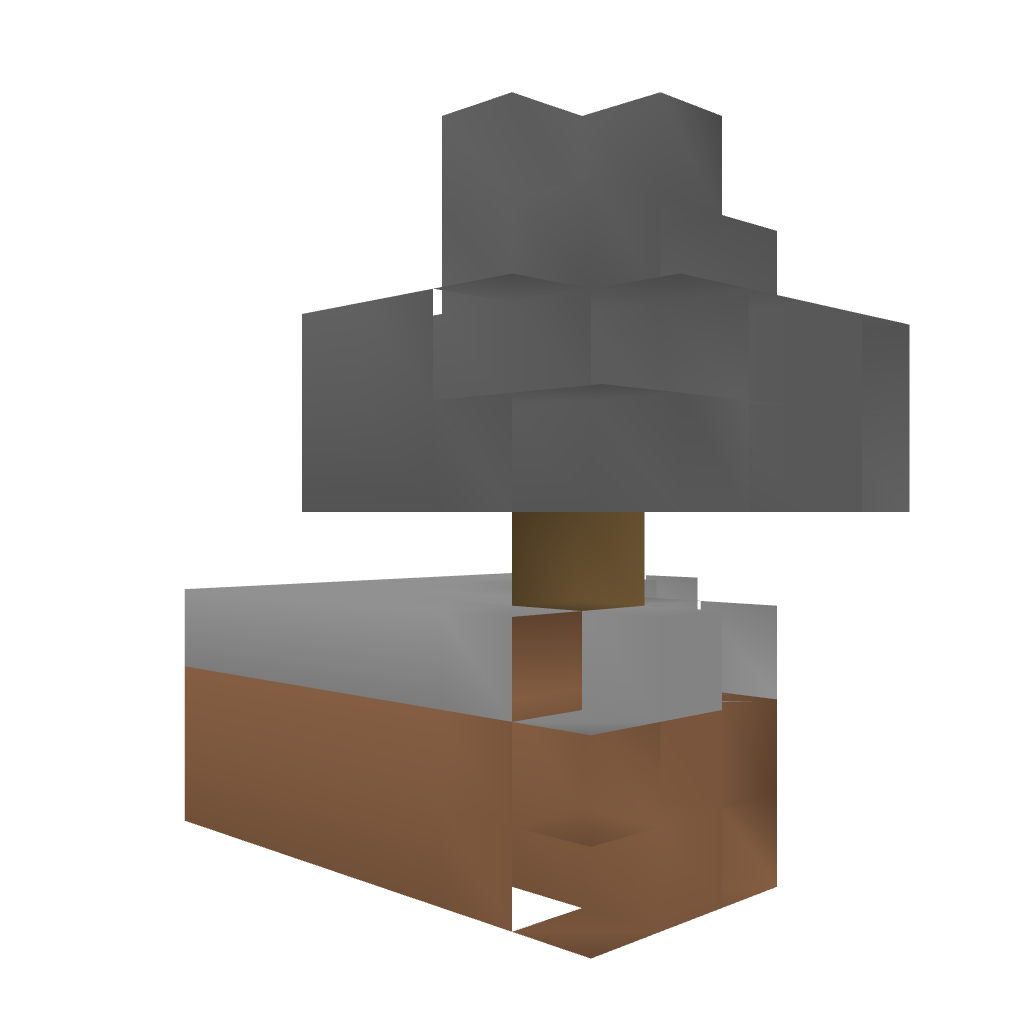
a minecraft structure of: Skyblock (Normal)